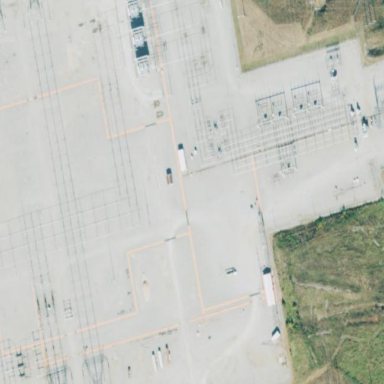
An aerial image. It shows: Outdoor power substation with fence surrounding it. The substation operates at the transmission level.